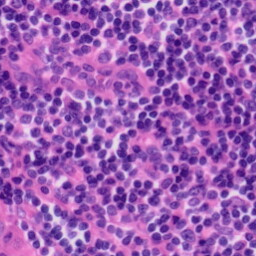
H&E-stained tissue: Tonsil